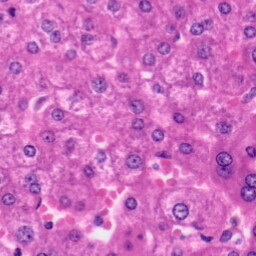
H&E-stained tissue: Liver